Question: I'm developing a project that requires a great amount of buttons. But I need for some button to remove previous ones. For example, when I click on the first button in stage 1, I want it to remove itself and the other one on stage 1, while the ones in stage 2 show up. I'm trying this apart from my actual project because I already tried with queues, lists and tuples.
How can I do this? Looks pretty simple, but it's been really complicated achieving this. The code compiles, when I click a button, the others show up, but I can't remove them or make them not visible. How can I do this? Thanks in advance!
'''
//Creates buttons on stage one
for (int i = 0; i < 2; i++)
{
Button button = new Button();
button.Location = new Point(20, 30 * i + 10);
button.Visible = true;
button.Text = "stage1";
switch (i)
{
case 0:
button.Click += new EventHandler(ButtonClick);
break;
case 1:
button.Click += new EventHandler(ButtonClick2);
break;
}
this.Controls.Add(button);
}
}
void ButtonClick(object sender, EventArgs e)
{
// First Button Clicked
// Creates buttons on stage 2
for (int i = 0; i < 2; i++)
{
Button button = new Button();
button.Location = new Point(200, 30 * i + 10);
button.Visible = true;
button.Text = "stage2";
switch (i)
{
case 0:
button.Click += new EventHandler(ButtonClick3);
break;
case 1:
button.Click += new EventHandler(ButtonClick4);
break;
}
this.Controls.Add(button);
}
}
void ButtonClick2(object sender, EventArgs e)
{
// Second Button Clicked
}
void ButtonClick3(object sender, EventArgs e)
{
// Third Button Clicked
}
void ButtonClick4(object sender, EventArgs e)
{
// Fourth Button Clicked
}
'''

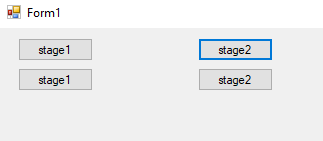
Answer: You have to give your buttons a unique name:
'''
button.Name = "button1";
'''
Then you can remove them later:
'''
this.Controls.Remove((Button)Controls["button1"]);
'''